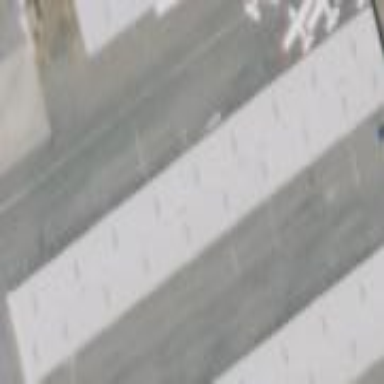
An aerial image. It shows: Hangar building at the airport.